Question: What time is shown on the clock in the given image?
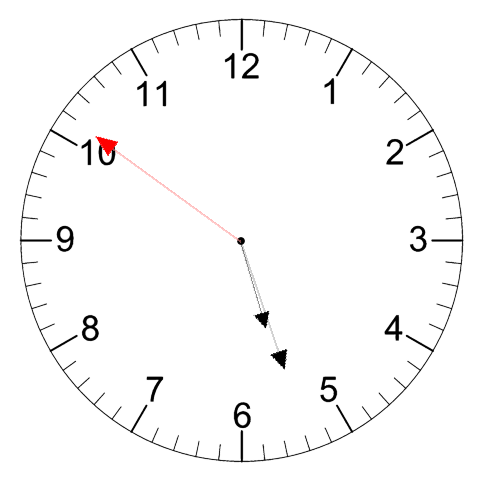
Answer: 05:26:51